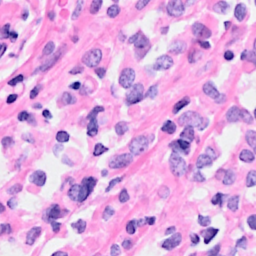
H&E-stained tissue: Breast